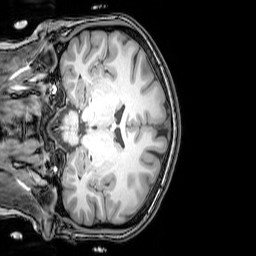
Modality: T1w
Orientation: coronal
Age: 26
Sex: female
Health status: healthy
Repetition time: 0.081 s
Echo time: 0.037 s